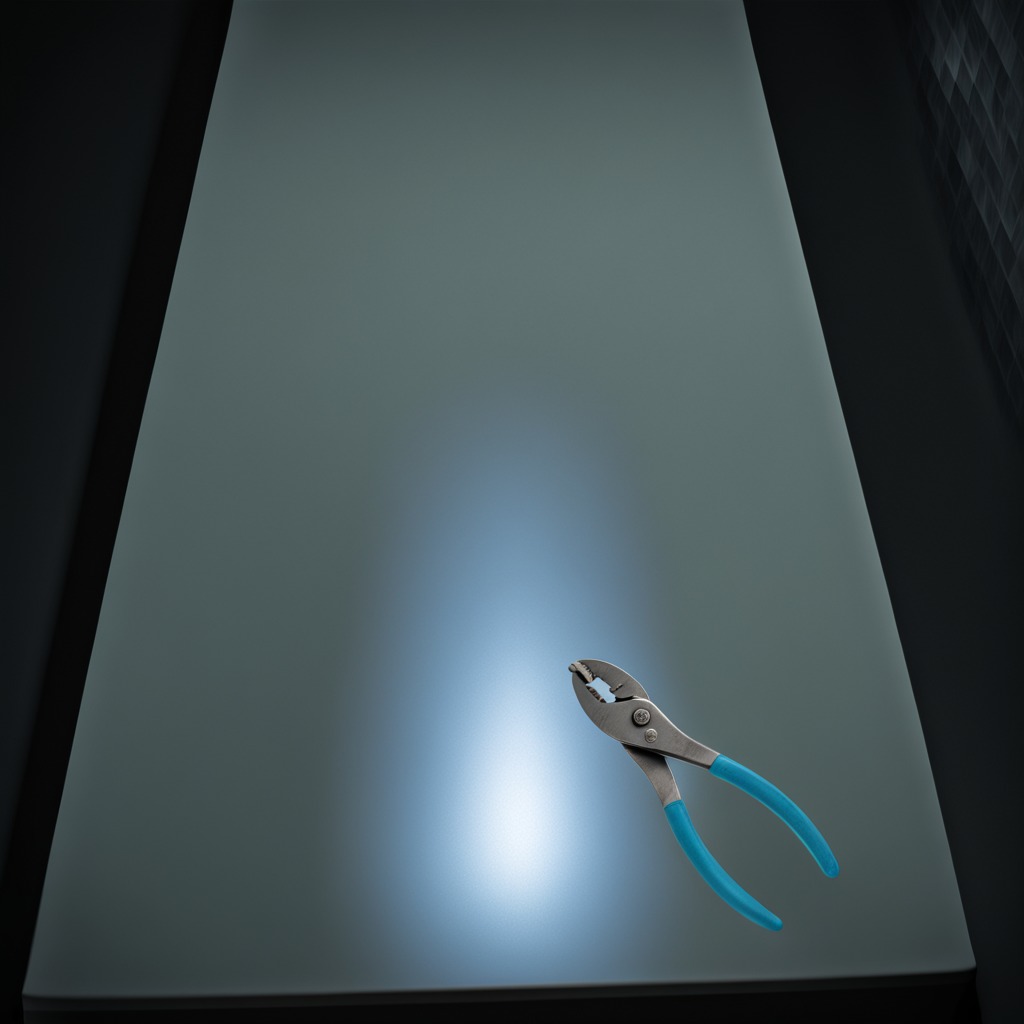
A plier lying on the table.